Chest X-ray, AP view. Patient: 52 years old, sex M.
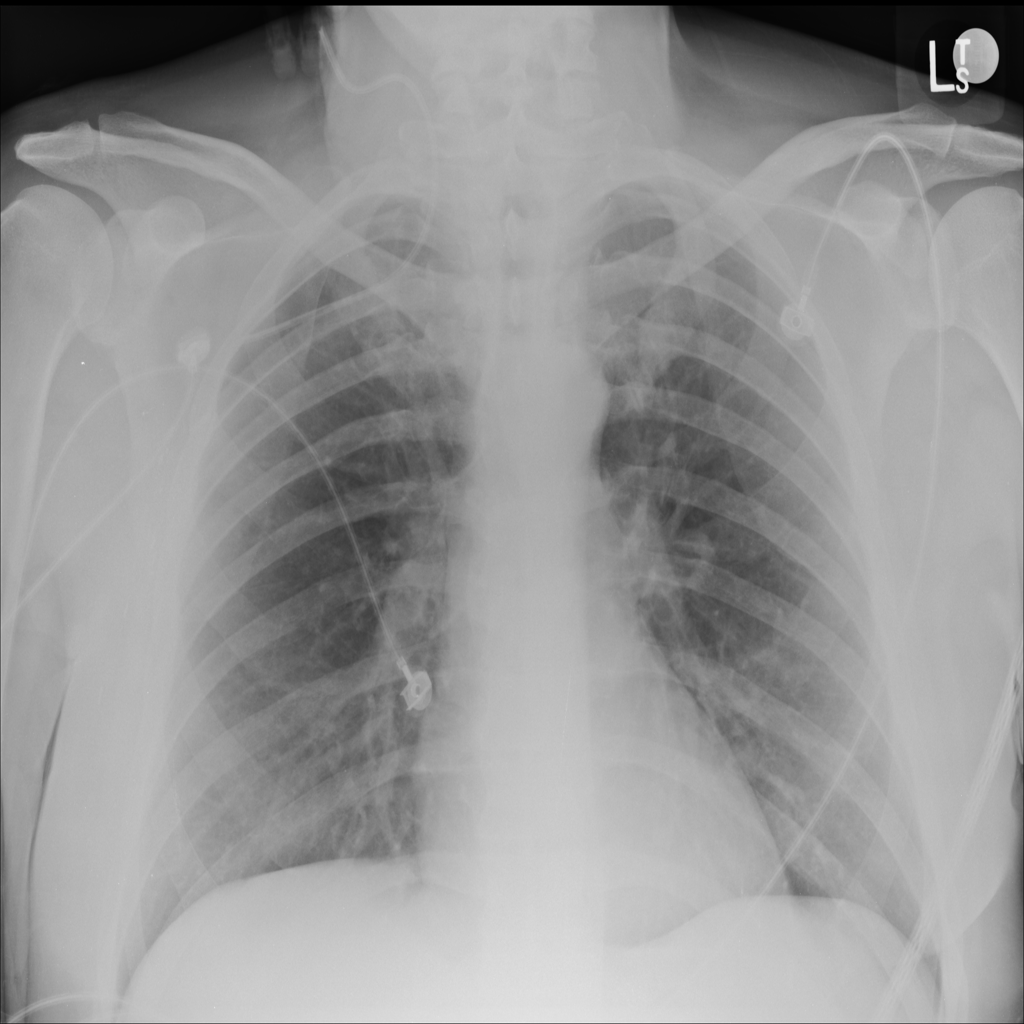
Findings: No Finding